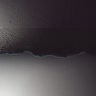
Metastatic tissue present: no